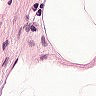
Metastatic tissue present: no